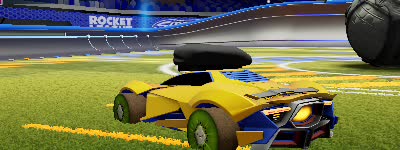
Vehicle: werewolf